Field crop: maize
Growth stage: 1
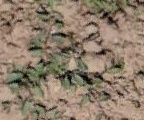
Species: convolvulus